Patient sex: F
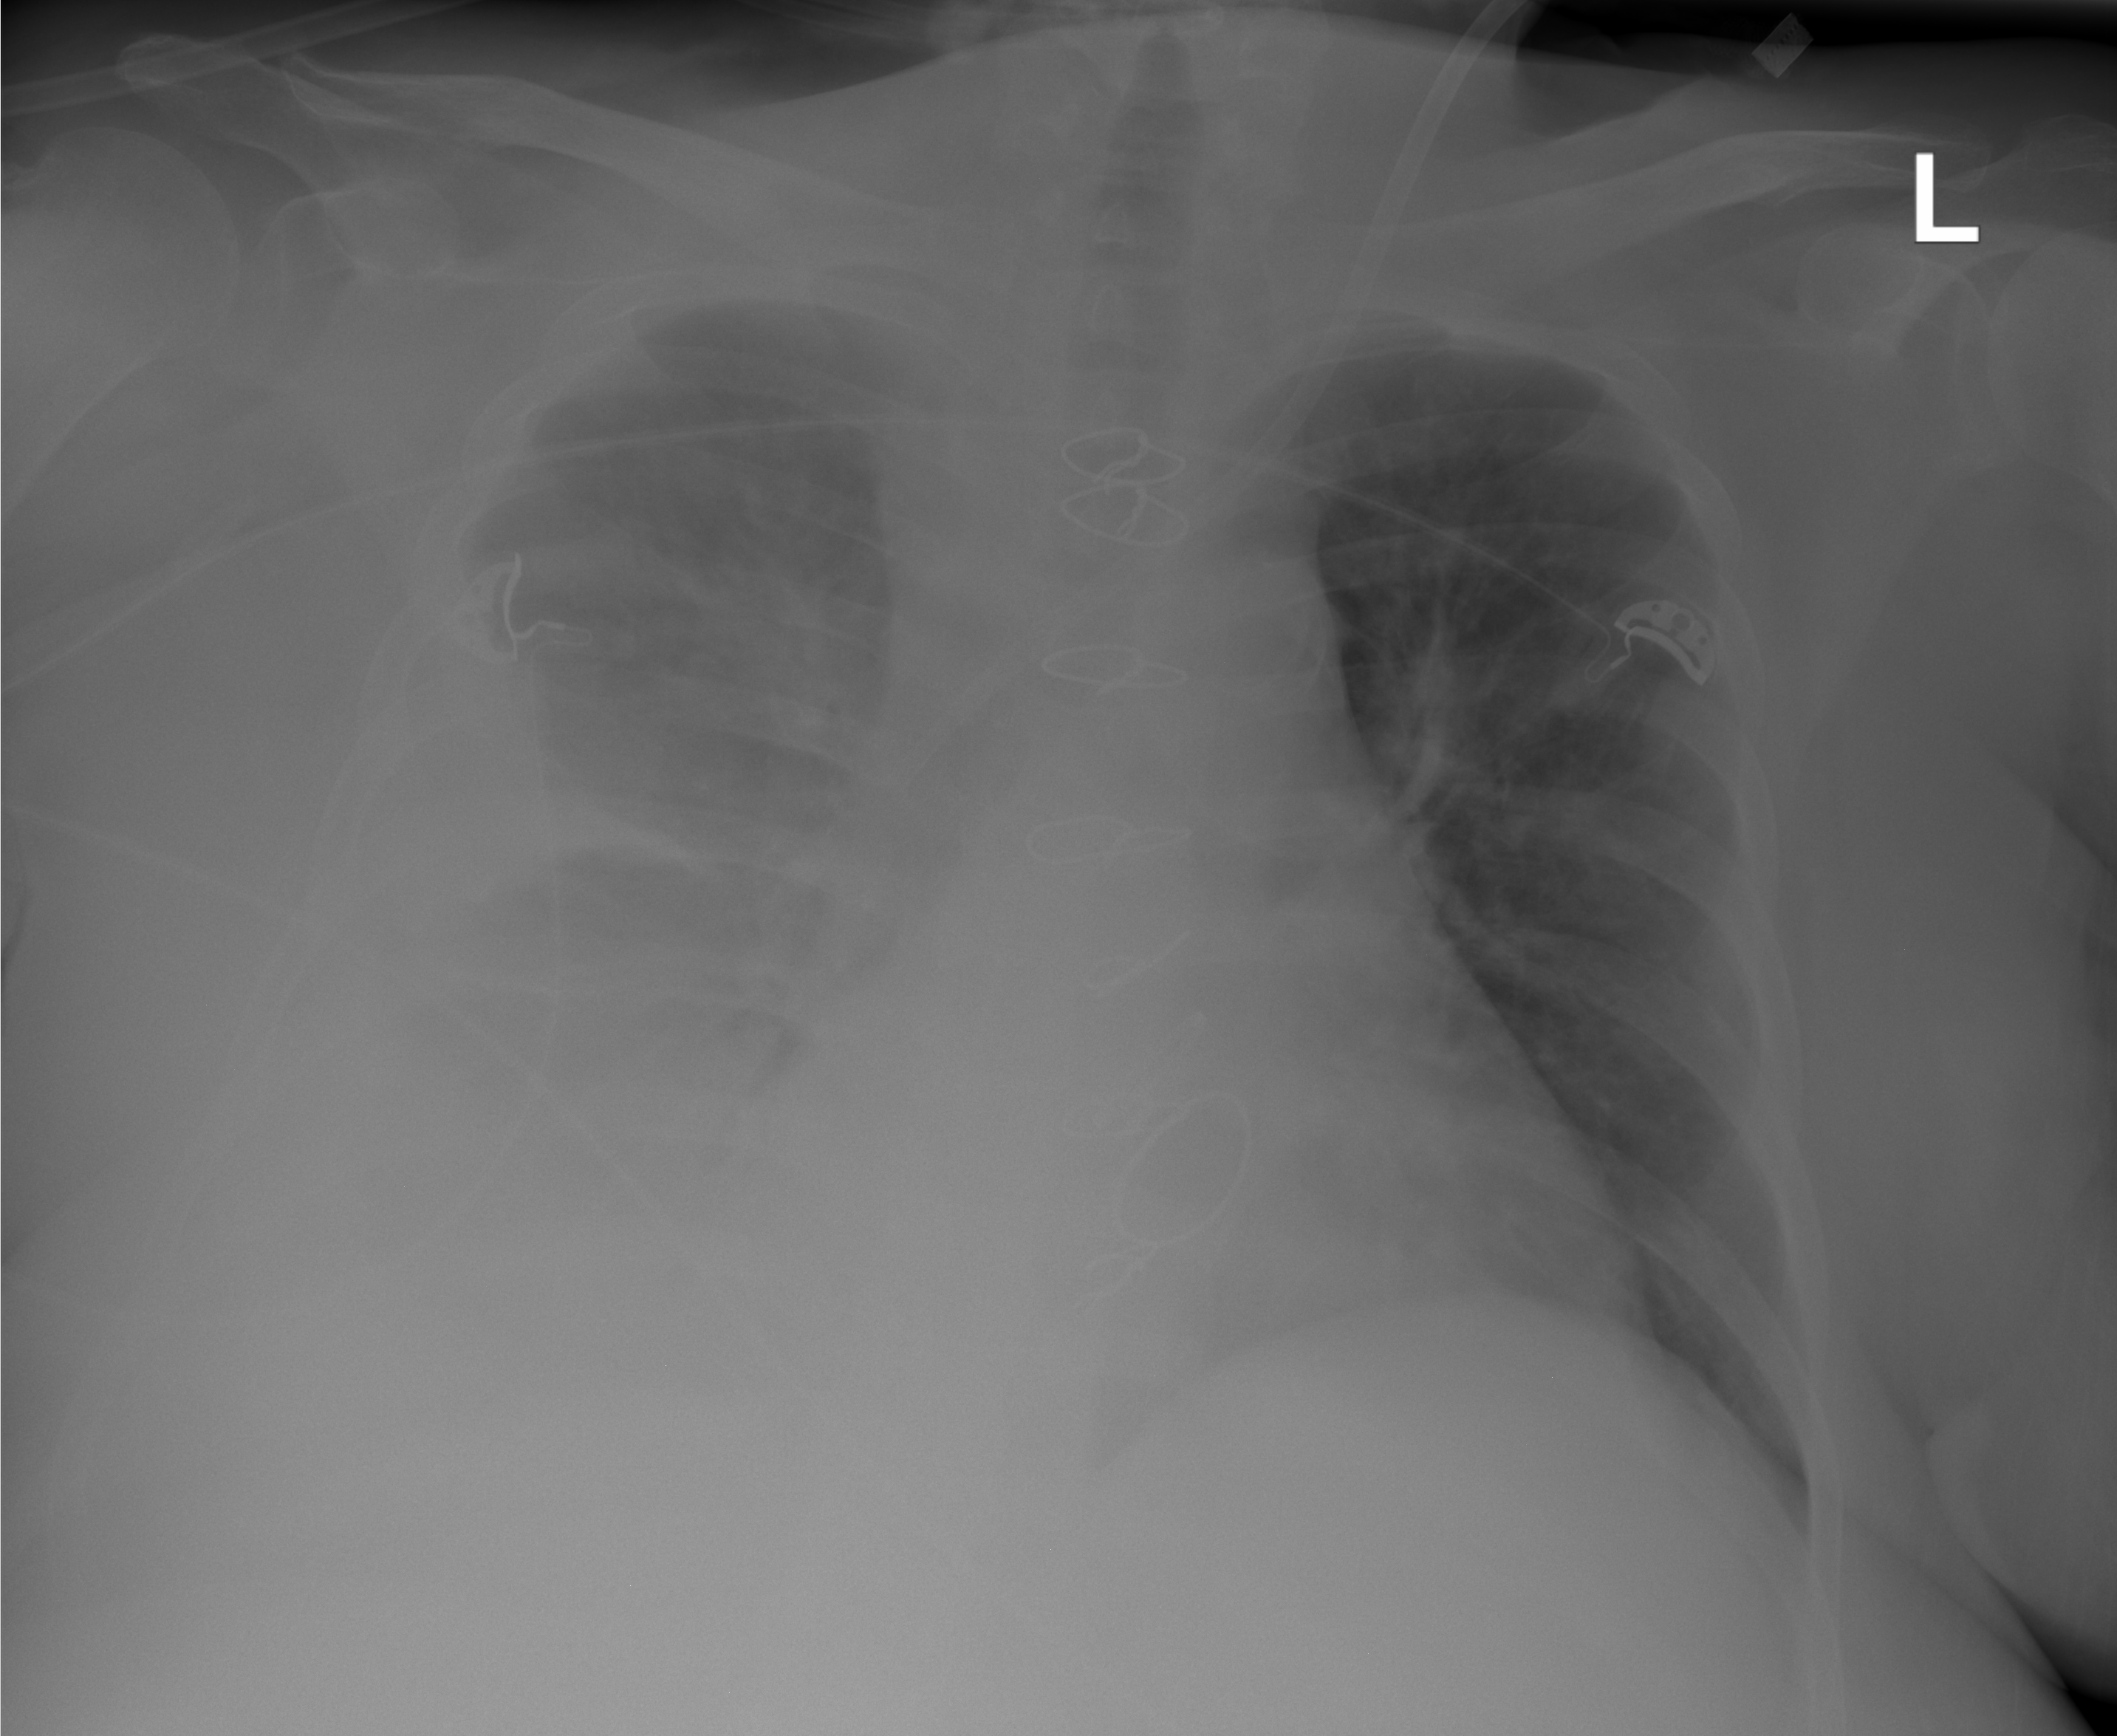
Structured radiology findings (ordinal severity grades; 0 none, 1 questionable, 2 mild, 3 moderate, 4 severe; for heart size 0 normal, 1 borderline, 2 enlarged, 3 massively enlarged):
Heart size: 1
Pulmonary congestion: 2
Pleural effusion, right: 3
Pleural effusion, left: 0
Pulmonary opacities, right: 2
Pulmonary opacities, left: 0
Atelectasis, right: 3
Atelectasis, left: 2